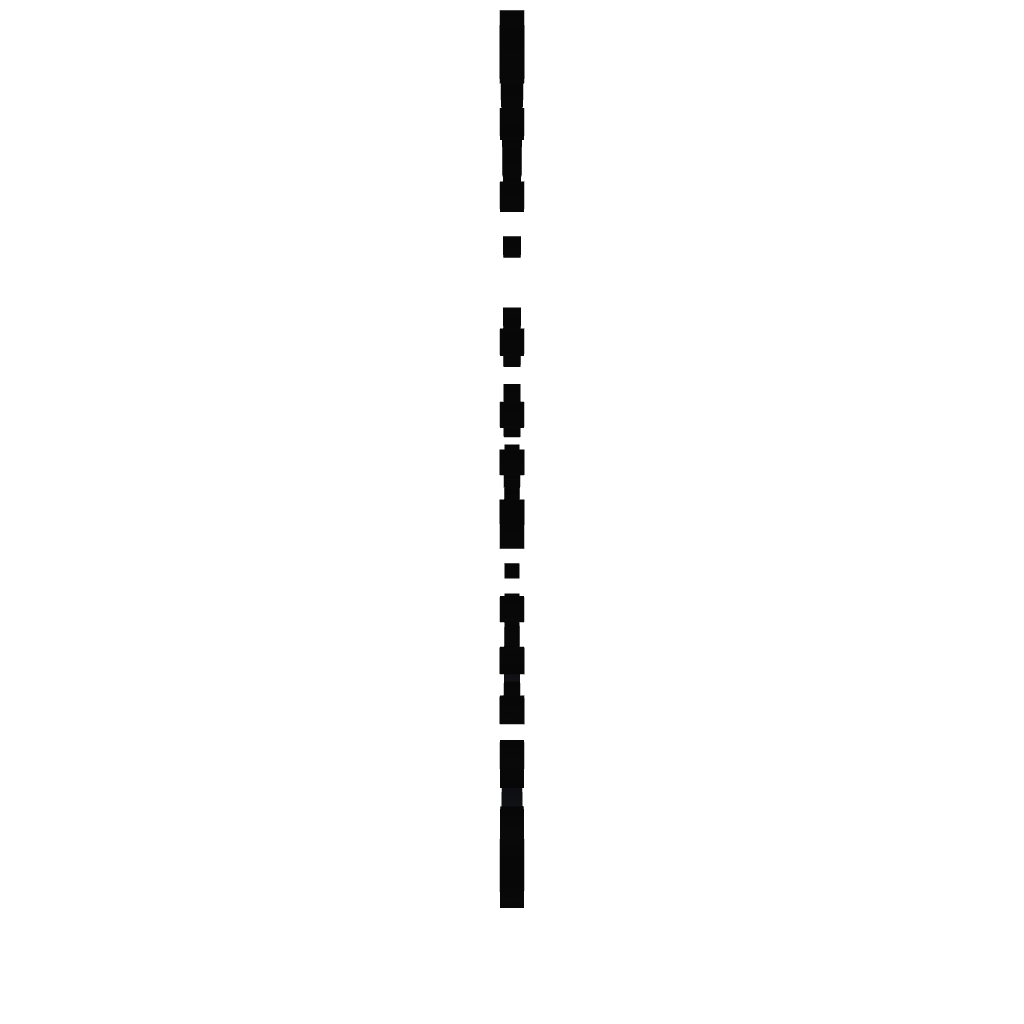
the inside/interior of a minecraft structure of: Sandan